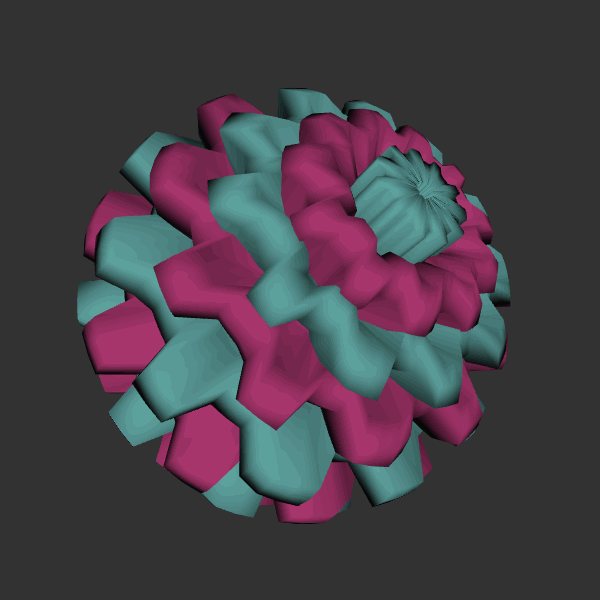
Background: dark